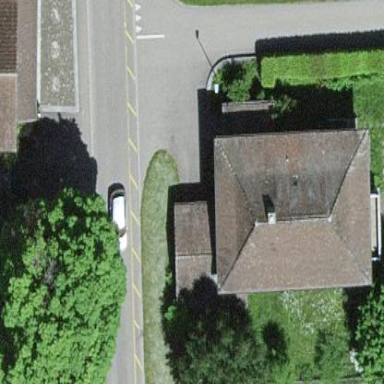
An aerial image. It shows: Detached building with hipped roof shape.